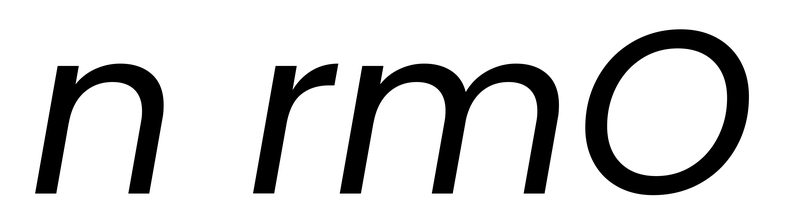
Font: Poppins-Italic